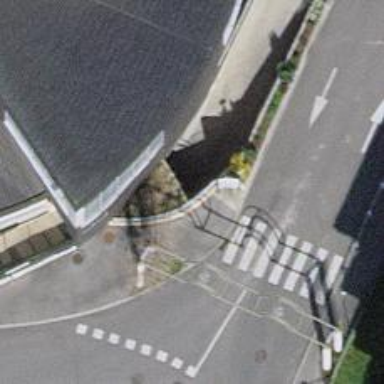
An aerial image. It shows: Parking entrance.